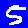
Digit: 5